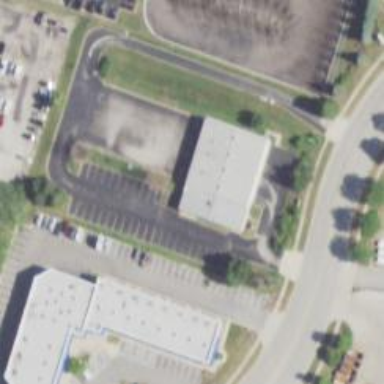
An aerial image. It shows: Car rental facility.